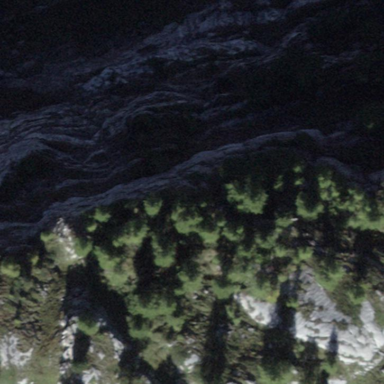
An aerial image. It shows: Forest with needle-leaved trees.